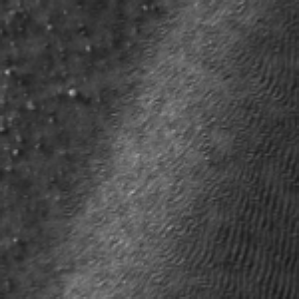
Label: frost